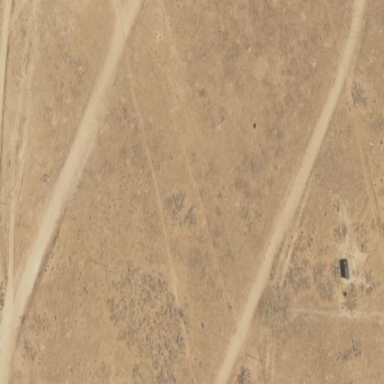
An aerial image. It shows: Raceway road with dirt surface.